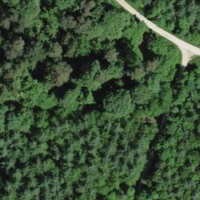
EUNIS habitat code: 45
Species observed at this site:
Lamium maculatum